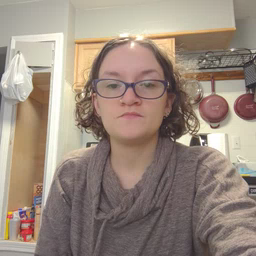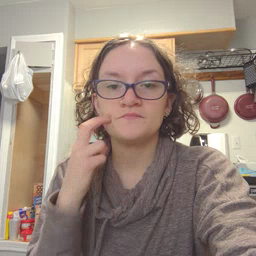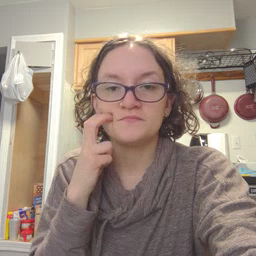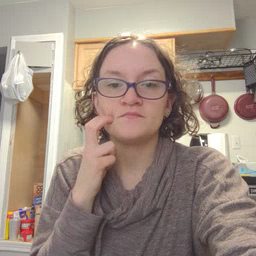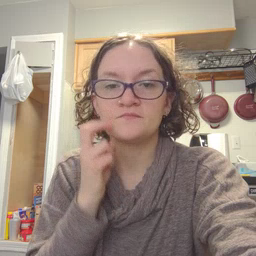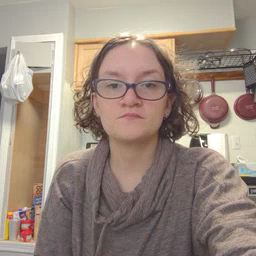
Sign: gum